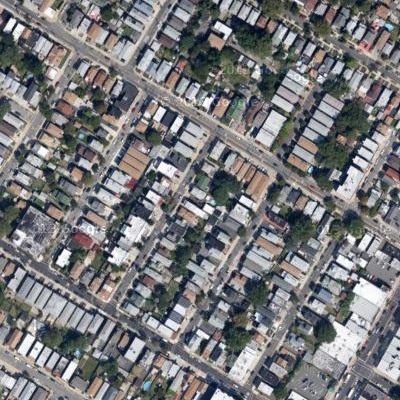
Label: Resident